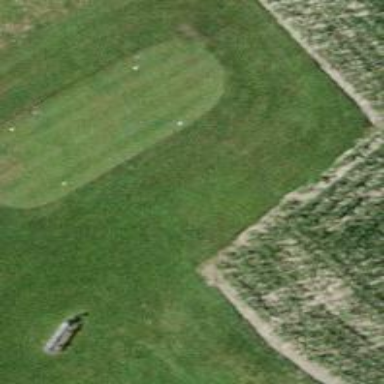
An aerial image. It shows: Grass area designated as golf tee.